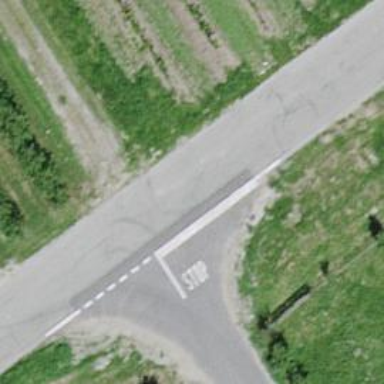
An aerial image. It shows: Unpaved track road.